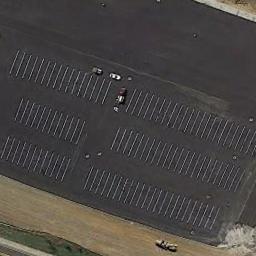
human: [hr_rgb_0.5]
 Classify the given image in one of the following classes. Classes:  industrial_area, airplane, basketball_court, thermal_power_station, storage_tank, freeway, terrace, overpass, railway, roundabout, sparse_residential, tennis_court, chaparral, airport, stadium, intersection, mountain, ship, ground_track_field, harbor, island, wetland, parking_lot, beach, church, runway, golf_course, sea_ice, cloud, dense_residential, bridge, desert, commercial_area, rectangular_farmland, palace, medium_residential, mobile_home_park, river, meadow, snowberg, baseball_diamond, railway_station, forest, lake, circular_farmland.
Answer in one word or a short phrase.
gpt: parking_lot